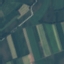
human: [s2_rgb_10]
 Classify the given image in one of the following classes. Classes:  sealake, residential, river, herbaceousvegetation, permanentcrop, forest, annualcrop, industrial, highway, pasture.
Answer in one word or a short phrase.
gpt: AnnualCrop